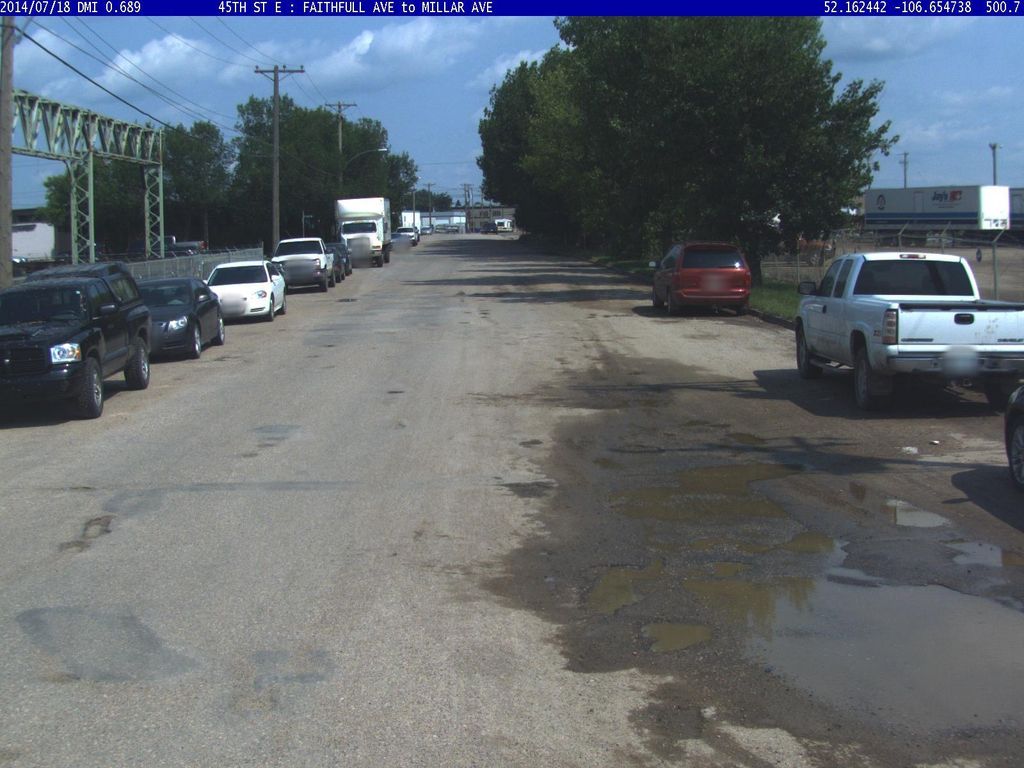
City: saskatoon